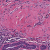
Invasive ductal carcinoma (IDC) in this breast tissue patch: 1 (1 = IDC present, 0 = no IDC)